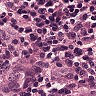
Metastatic tissue present: yes